Frequency: 95000
Velocity: 0,2945
Power: 23,7
Pulse duration: 0,0000001
Pass count: 1
Magnification: 10
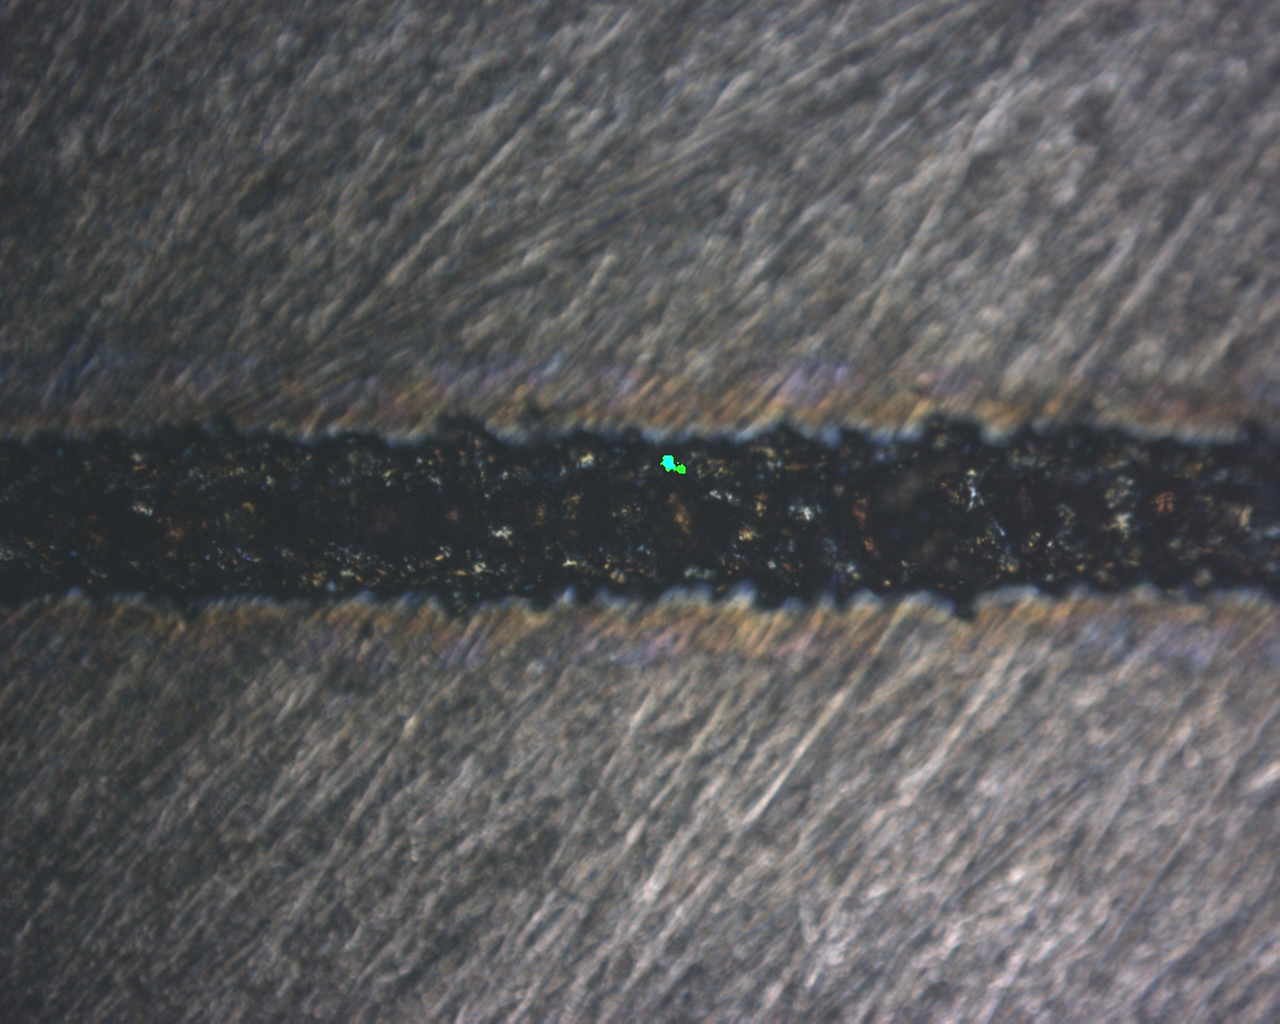
Measured width: 141.646
Other width: 52.583